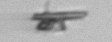
Label: fiber_TAG_external_detritus